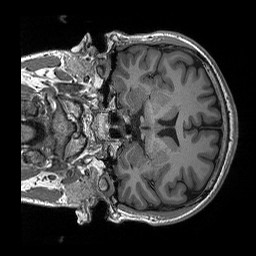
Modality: T1w
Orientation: coronal
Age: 24
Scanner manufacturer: siemens
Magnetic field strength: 3 T
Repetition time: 2.3 s
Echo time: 0.00296 s